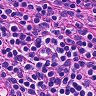
Metastatic tissue present: no